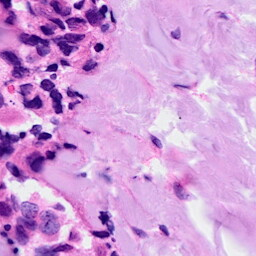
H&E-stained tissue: Breast